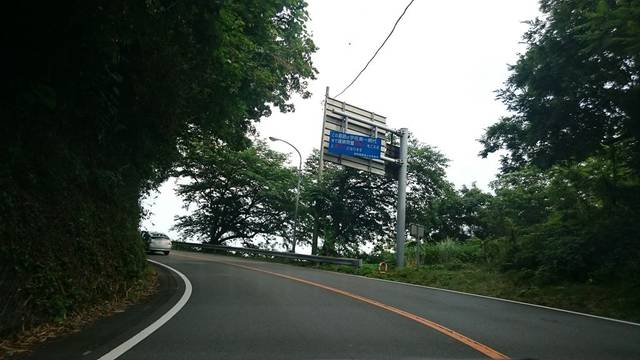
Region: Japan
Coordinates: 35.009, 139.085